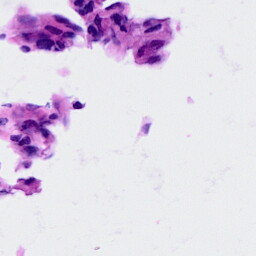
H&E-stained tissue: Cervix